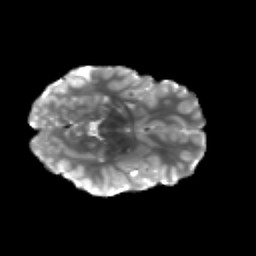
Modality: T2w
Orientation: axial
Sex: female
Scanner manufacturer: siemens
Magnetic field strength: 3 T
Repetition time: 5 s
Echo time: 0.071 s